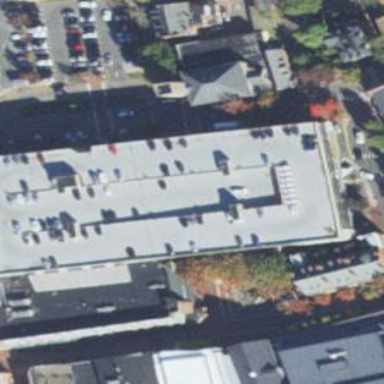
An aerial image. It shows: Mall building.